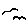
Label: bird